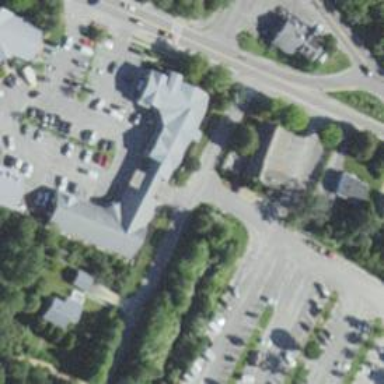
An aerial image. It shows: Post office.